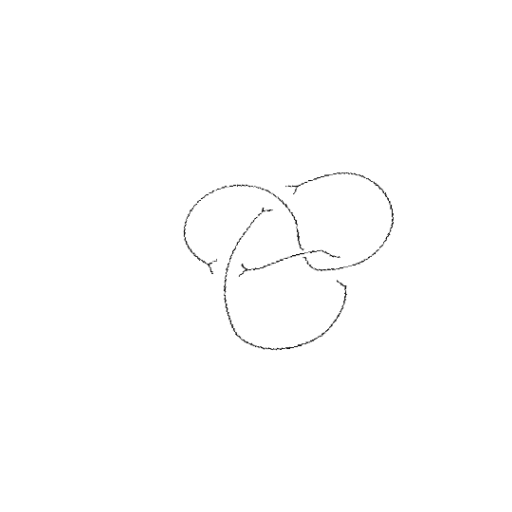
Crossing number: 4